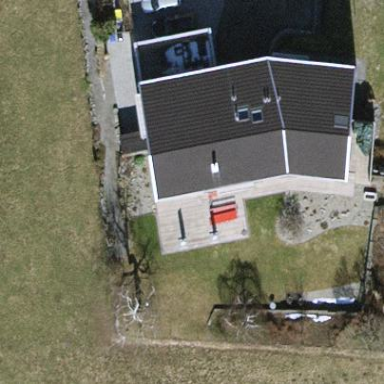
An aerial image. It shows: Simple and straightforward house.